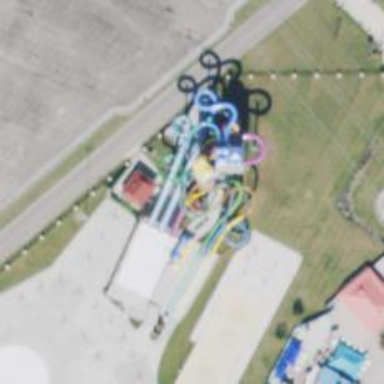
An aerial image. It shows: Bridge with culvert tunnel and water slide attraction.